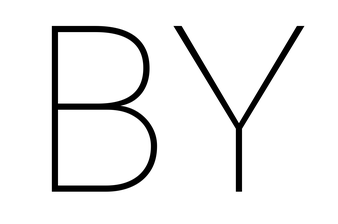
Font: Roboto_Thin